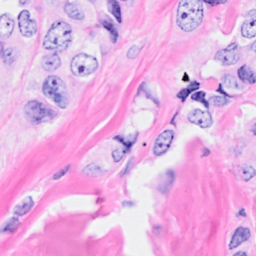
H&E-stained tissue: Breast